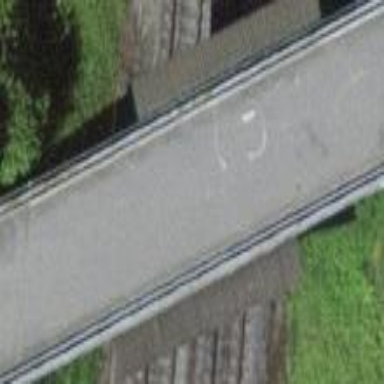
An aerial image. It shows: Man-made bridge.